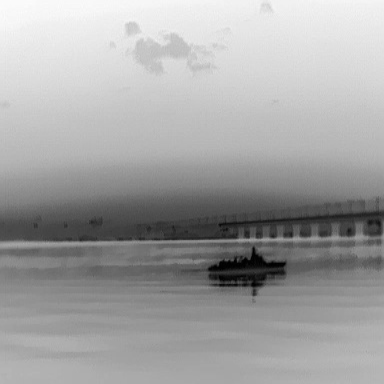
There is a warship in the infrared image.